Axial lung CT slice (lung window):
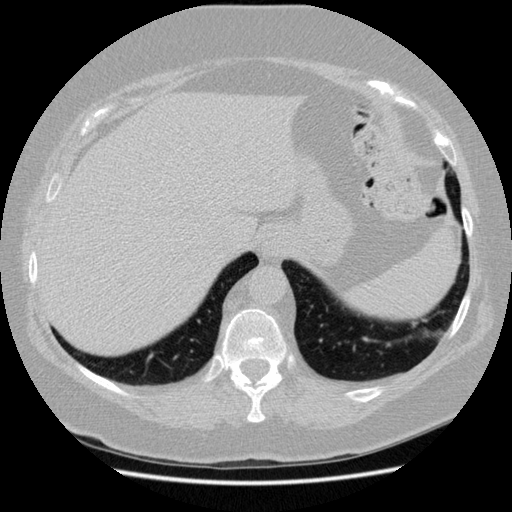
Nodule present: no